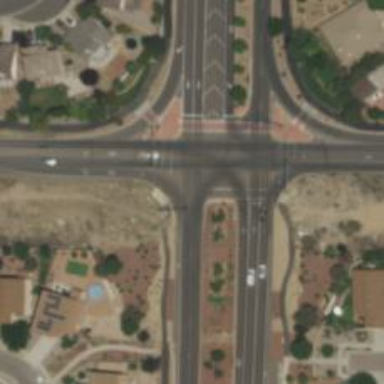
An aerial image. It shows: Marked road crossing.